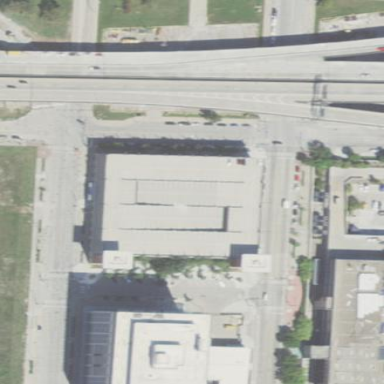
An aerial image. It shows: Multi-storey parking building.